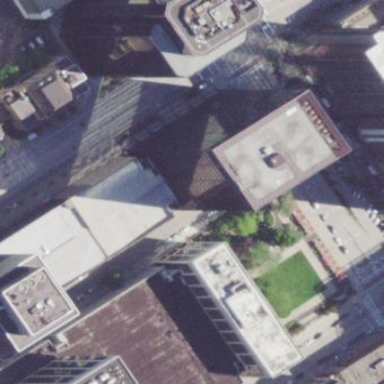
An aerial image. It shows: Commercial building.